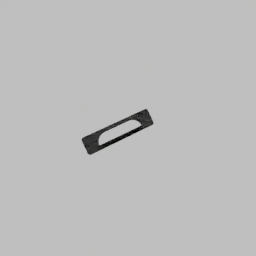
Label: furniture